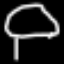
Label: mushroom